Field crop: maize
Growth stage: 2
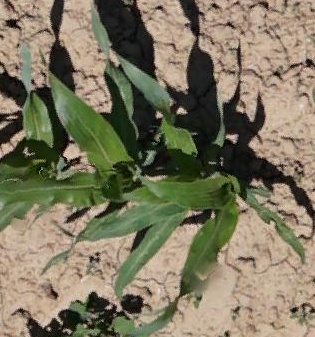
Species: maize